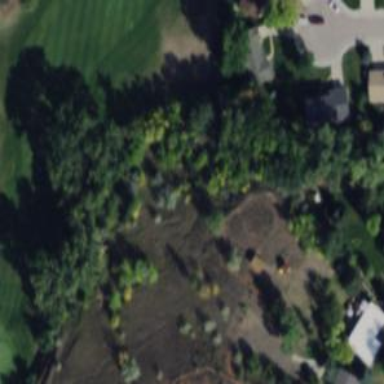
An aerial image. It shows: Grassy area designated as golf fairway.